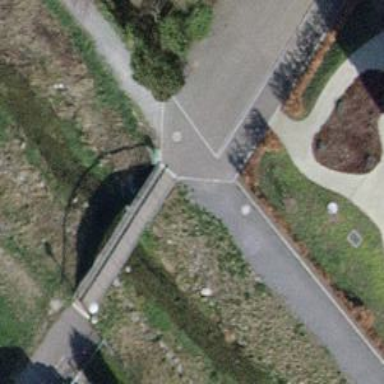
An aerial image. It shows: Footway with fine gravel surface.